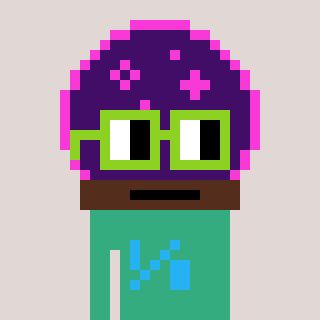
a pixel art character with square light green glasses, a crystalball-shaped head and a teal-colored body on a warm background